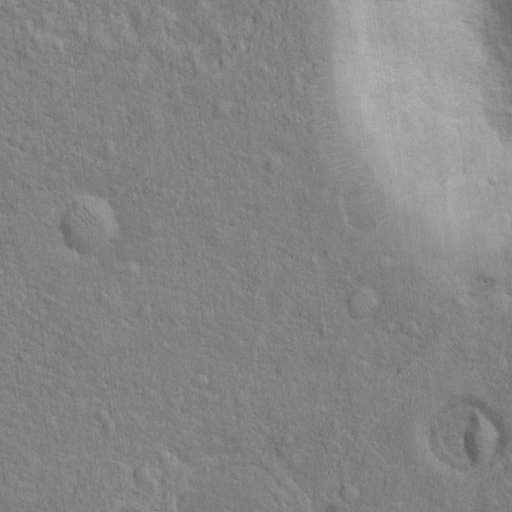
Classes present: Background, Cone